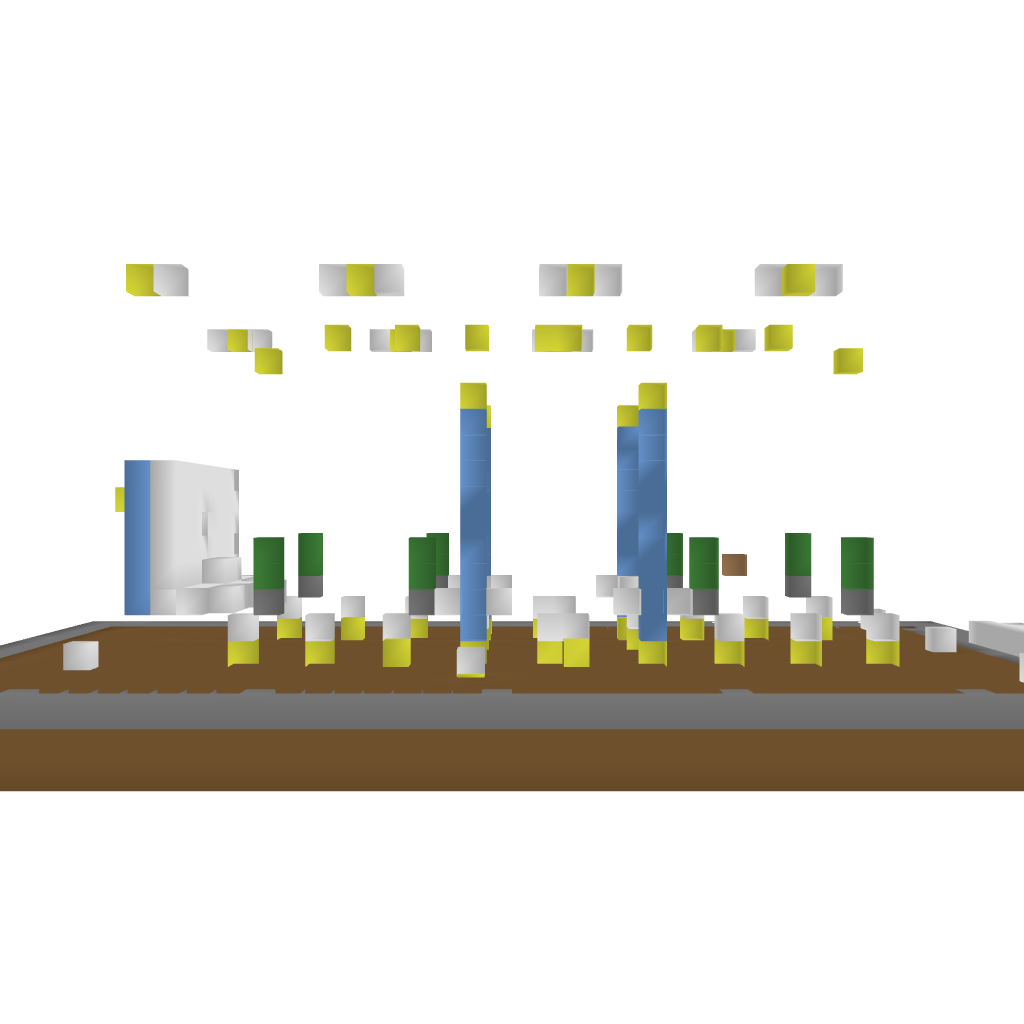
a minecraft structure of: NerdHerd Temple bad low quality